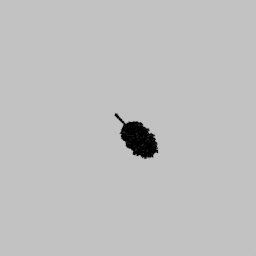
Label: nature